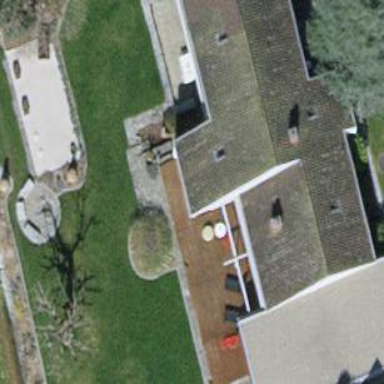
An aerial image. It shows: Building with tiled roof.